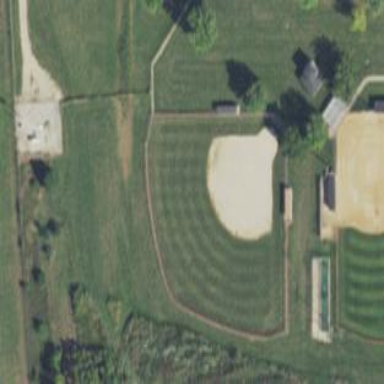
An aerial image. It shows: Softball pitch designated for baseball sports.